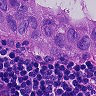
Metastatic tissue present: yes